Aerial crown-view tile of a tropical tree (Barro Colorado Island, Panama), acquired 20250616:
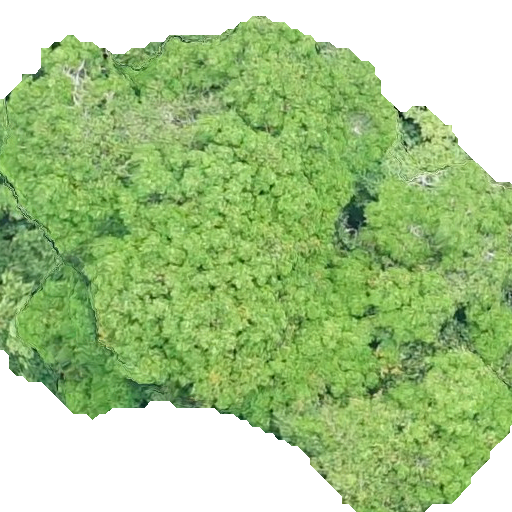
Species: Handroanthus guayacan
GBIF accepted scientific name: Handroanthus guayacan
Crown area: 302.795 m²